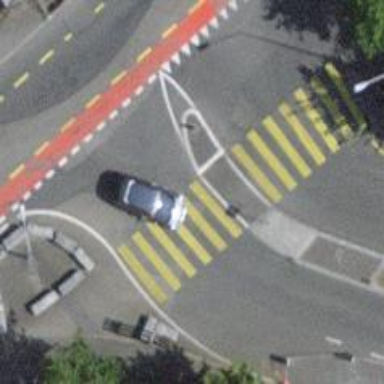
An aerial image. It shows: Uncontrolled zebra crossing with central island. The crossing is marked with zebra stripes.